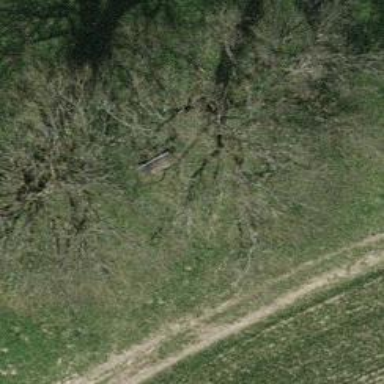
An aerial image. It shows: Bench.